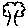
Label: tree